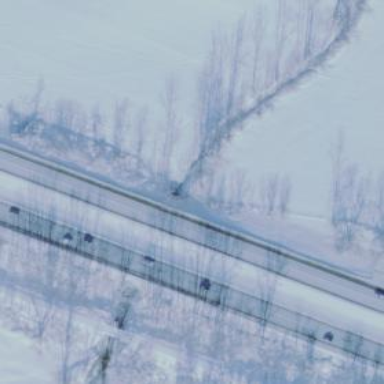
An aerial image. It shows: Culvert tunnel.